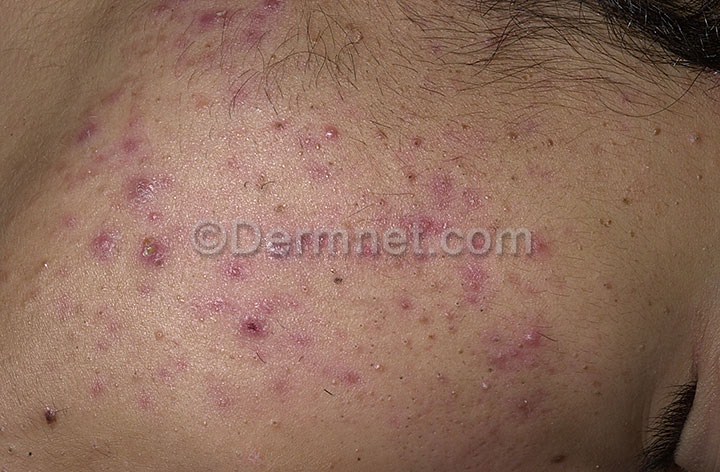
Disease: Acne and Rosacea Photos